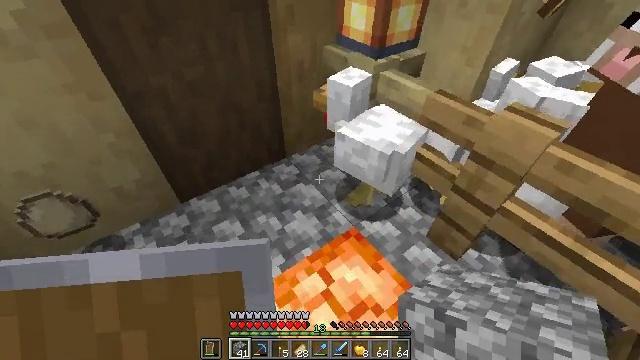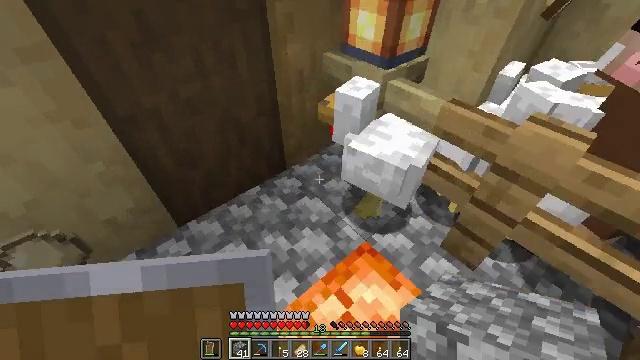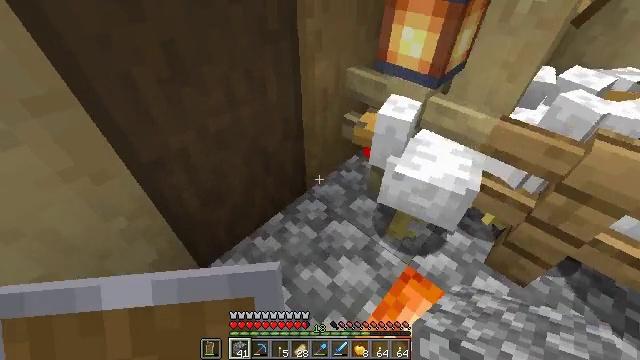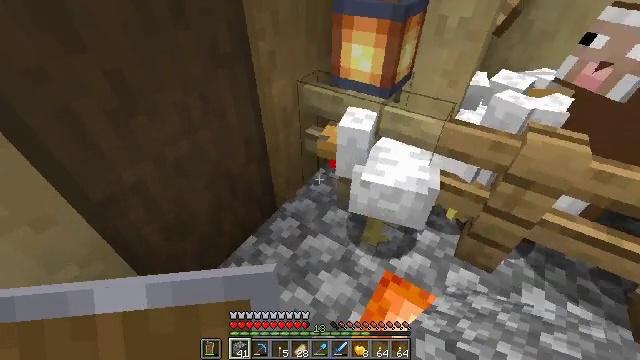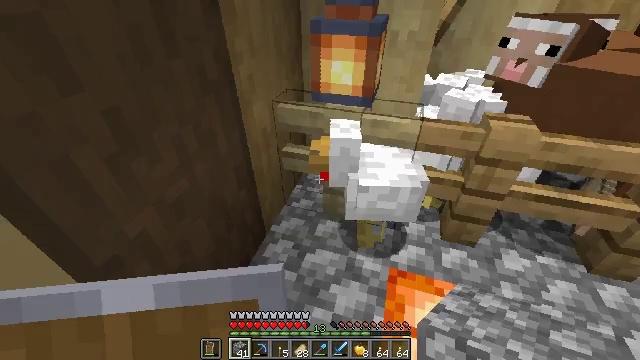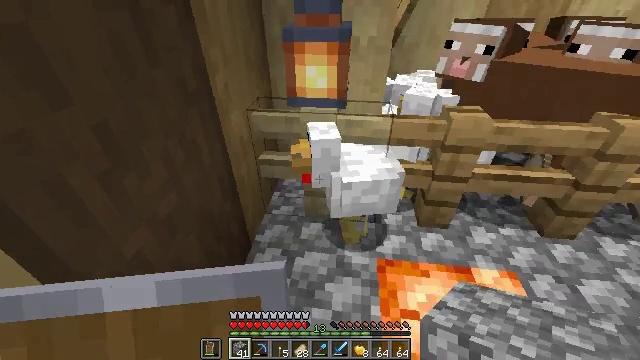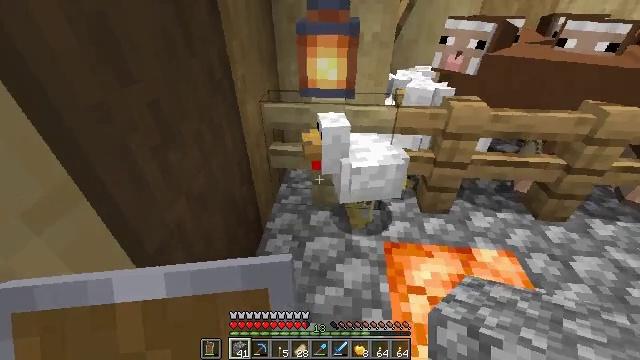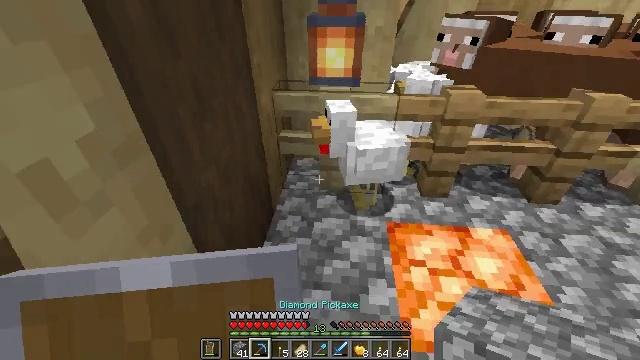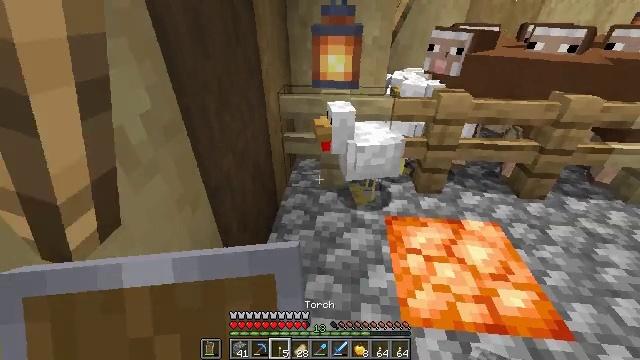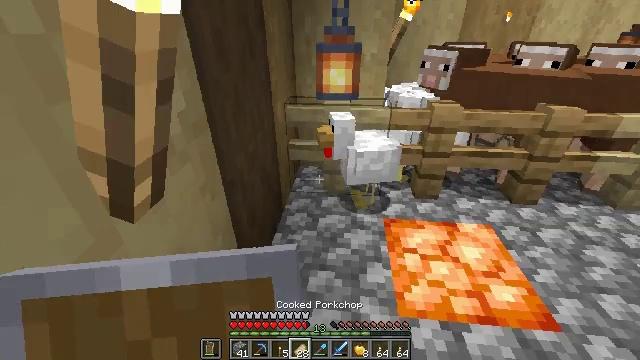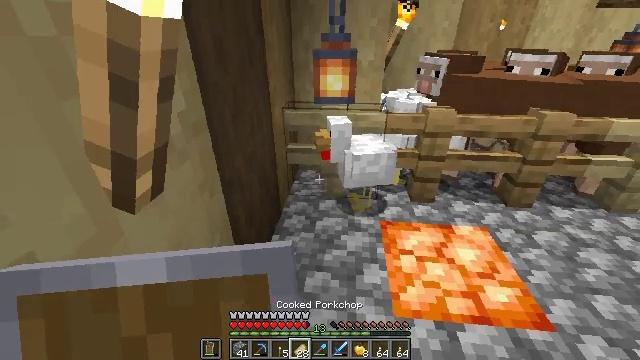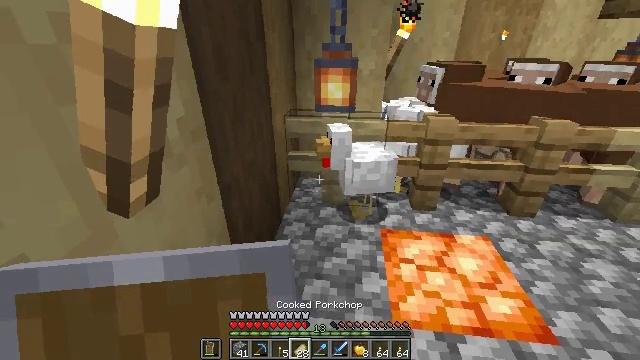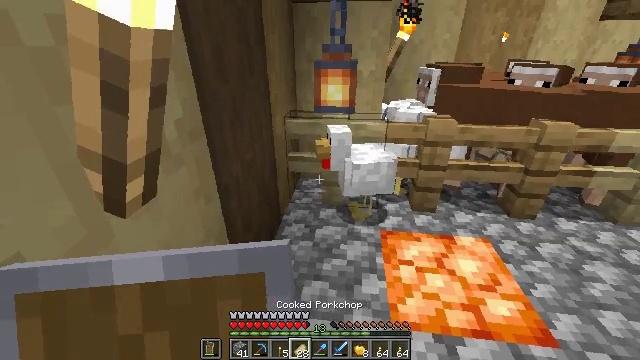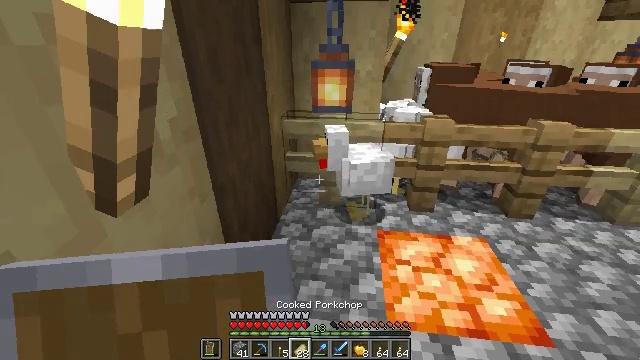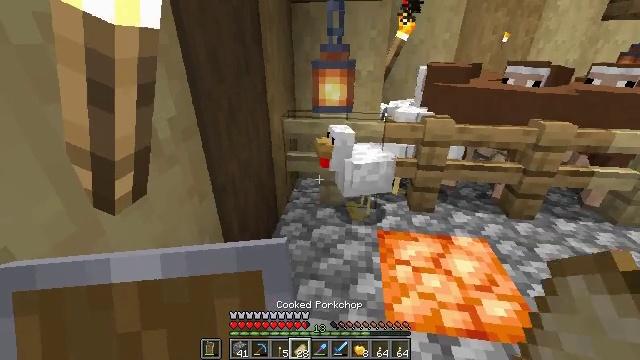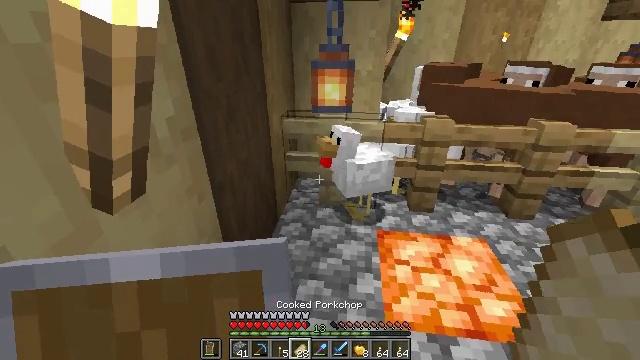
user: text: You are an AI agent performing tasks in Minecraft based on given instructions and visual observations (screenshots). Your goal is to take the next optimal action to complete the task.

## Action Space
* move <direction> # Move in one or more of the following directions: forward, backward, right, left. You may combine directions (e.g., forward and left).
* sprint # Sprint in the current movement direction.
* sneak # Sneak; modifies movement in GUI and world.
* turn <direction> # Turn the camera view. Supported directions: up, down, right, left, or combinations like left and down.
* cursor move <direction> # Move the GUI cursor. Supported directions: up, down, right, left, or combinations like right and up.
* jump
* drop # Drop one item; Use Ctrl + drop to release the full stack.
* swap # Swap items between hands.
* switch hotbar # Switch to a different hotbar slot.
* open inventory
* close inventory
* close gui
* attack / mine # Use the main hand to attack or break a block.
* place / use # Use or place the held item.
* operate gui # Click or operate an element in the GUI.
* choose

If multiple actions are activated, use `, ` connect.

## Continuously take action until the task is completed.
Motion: motion action
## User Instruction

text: Kill mobs.
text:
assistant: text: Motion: move forward and move left, turn right
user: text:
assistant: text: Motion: move left, turn right
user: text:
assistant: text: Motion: move left, turn right and up
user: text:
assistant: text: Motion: move left, turn right and up
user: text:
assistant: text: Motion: move back, turn right and up
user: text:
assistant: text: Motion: move back, turn right
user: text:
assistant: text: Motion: move back
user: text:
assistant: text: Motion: move back, turn up
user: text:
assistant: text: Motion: move back, turn up
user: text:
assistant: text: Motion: move back, turn up
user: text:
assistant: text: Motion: move back, turn up
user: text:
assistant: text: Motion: move back
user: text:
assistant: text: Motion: no_op
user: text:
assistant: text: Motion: no_op
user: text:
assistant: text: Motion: no_op
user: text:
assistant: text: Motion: no_op
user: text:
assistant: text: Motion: no_op
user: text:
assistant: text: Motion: no_op
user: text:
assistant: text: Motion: no_op
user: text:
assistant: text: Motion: no_op
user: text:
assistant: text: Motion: no_op
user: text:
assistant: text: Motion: no_op
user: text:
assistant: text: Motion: no_op
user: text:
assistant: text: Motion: no_op
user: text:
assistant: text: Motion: turn right
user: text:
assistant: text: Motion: turn right
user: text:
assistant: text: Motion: turn right
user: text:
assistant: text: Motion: turn right and up
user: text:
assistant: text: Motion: no_op
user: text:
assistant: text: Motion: no_op